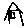
Label: house